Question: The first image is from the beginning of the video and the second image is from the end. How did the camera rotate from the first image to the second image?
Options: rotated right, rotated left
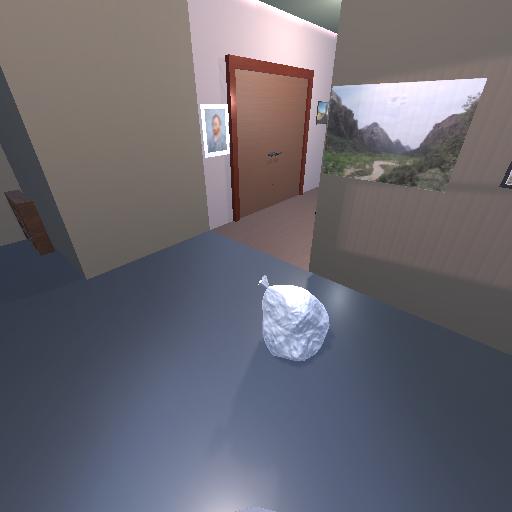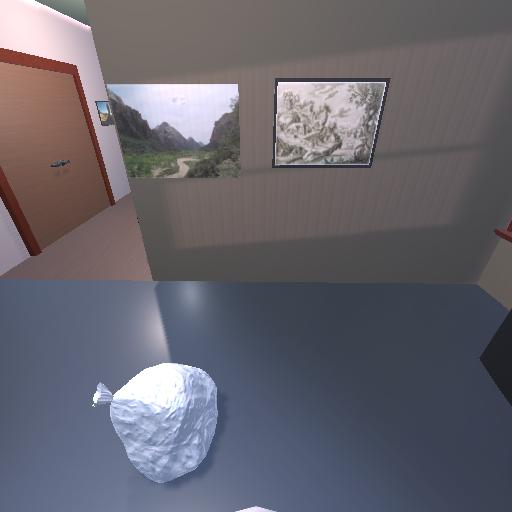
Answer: rotated right